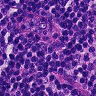
Metastatic tissue present: no